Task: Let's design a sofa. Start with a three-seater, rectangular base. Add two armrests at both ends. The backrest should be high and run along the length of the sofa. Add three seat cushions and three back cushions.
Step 42:
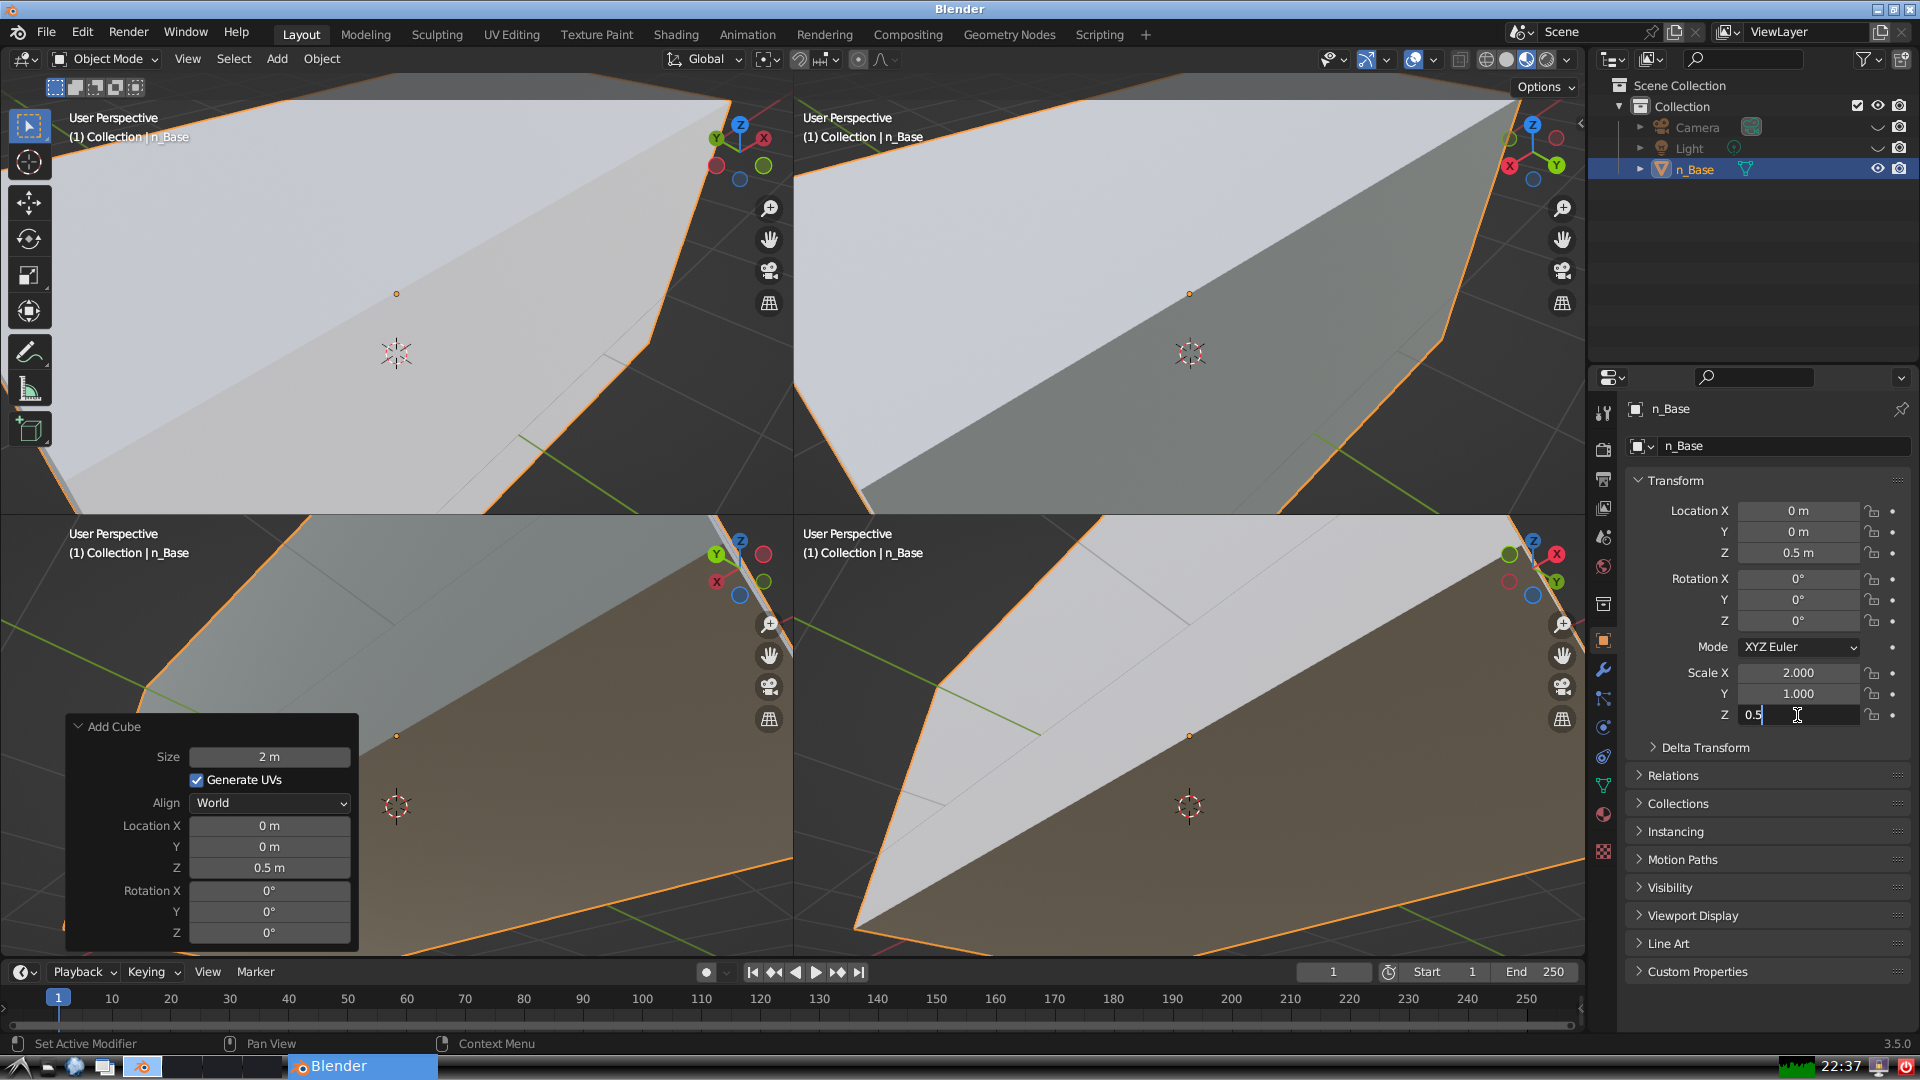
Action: {"key_press": ['Return']}